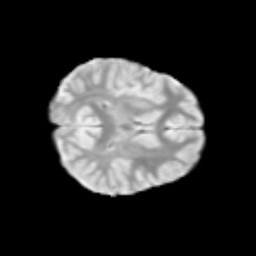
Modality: T2w
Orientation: axial
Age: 9
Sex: female
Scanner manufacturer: siemens
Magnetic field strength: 3 T
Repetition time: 3.8 s
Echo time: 0.07 s